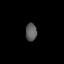
Tissue: lung
Cell type: Fibroblasts
Senescence score: 0.5683
Nuclear area (px): 191
Mean DAPI intensity: 95.424